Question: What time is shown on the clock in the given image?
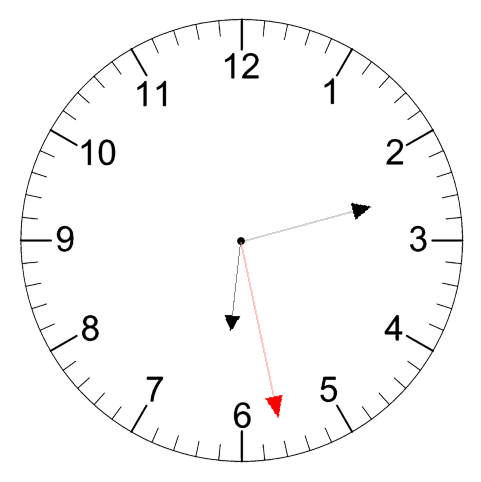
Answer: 06:12:28